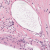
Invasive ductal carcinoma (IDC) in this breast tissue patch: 0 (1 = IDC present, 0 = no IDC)